Aerial crown-view tile of a tropical tree (Barro Colorado Island, Panama), acquired 20250715:
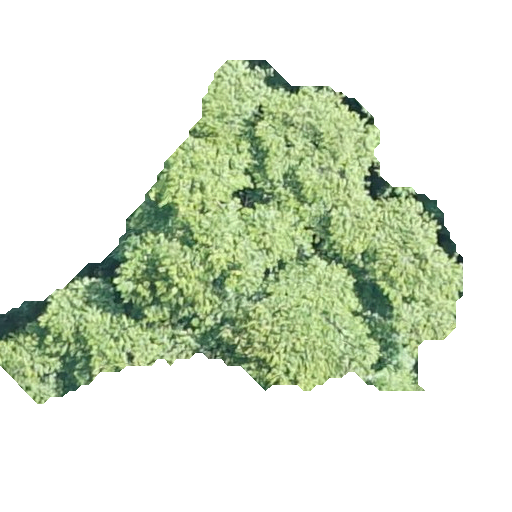
Species: Guazuma ulmifolia
GBIF accepted scientific name: Guazuma ulmifolia
Crown area: 136.258 m²